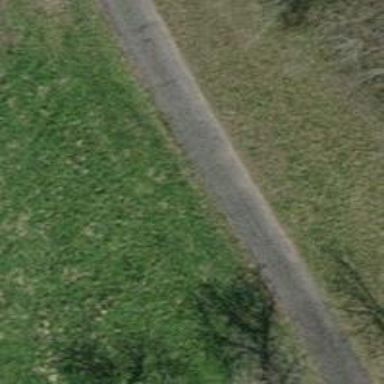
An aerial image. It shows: Track with compacted grade 2 surface.